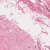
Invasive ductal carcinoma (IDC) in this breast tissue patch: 0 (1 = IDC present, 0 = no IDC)